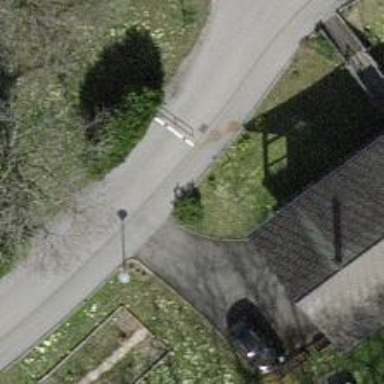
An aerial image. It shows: Swing gate.